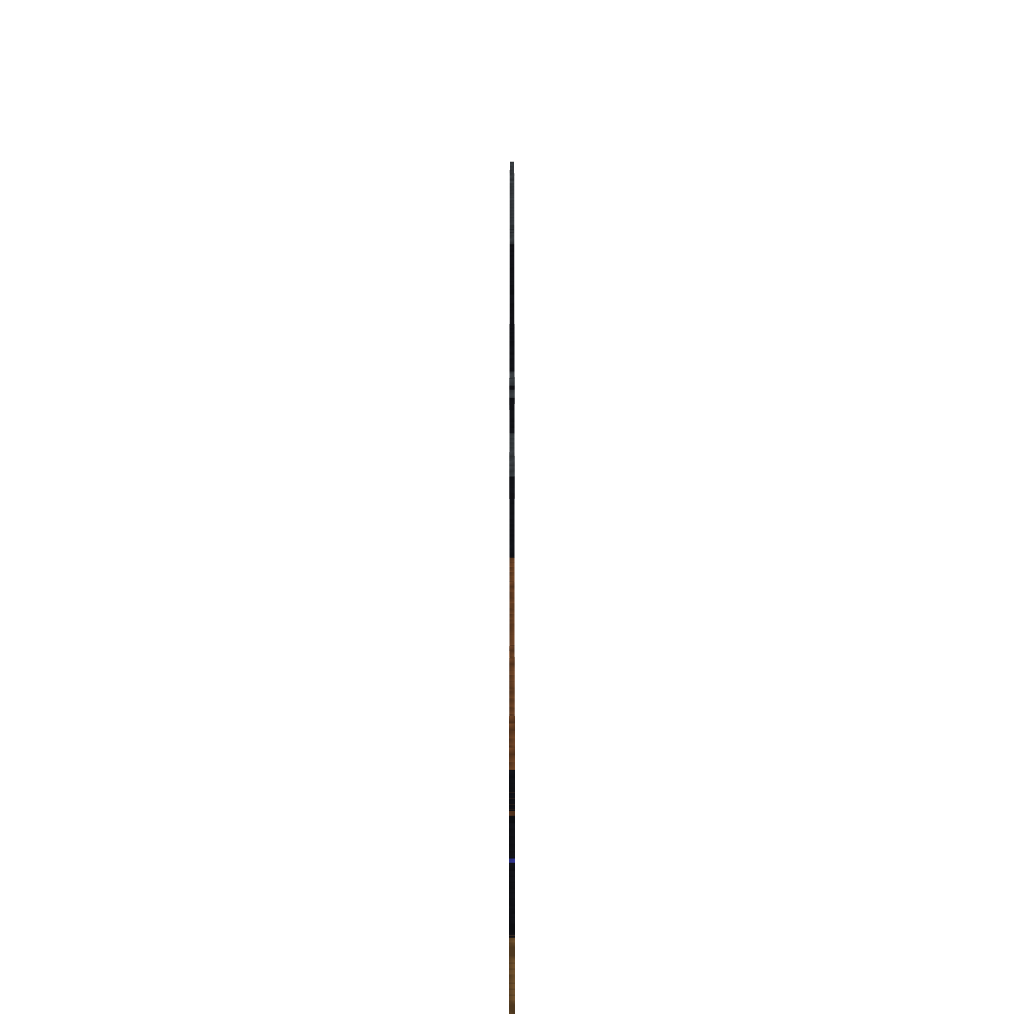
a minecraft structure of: Kakaroto - Goku